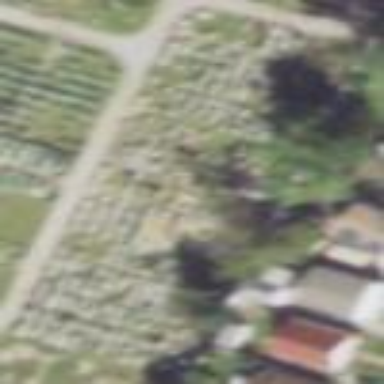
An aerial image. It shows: Sector within cemetery.